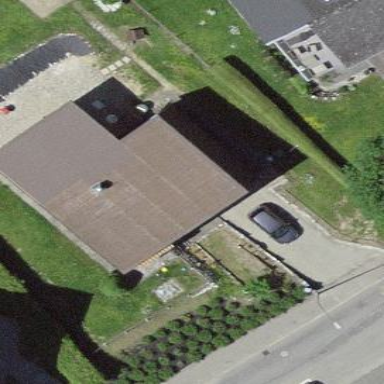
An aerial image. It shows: Residential building.